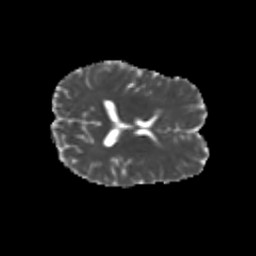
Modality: MD
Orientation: axial
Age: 28
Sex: female
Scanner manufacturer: siemens
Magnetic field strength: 3 T
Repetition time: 3.5 s
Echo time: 0.104 s